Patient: sex F, age 41
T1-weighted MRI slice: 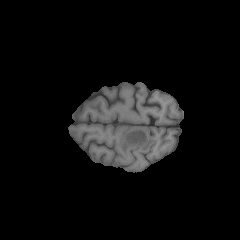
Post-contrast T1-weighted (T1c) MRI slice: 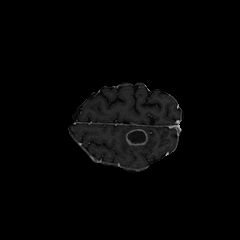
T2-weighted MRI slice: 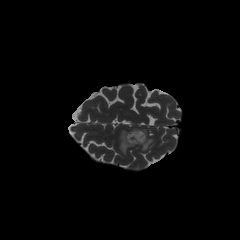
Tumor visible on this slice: yes
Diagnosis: Glioblastoma, IDH-wildtype
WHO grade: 4